Breast ultrasound image
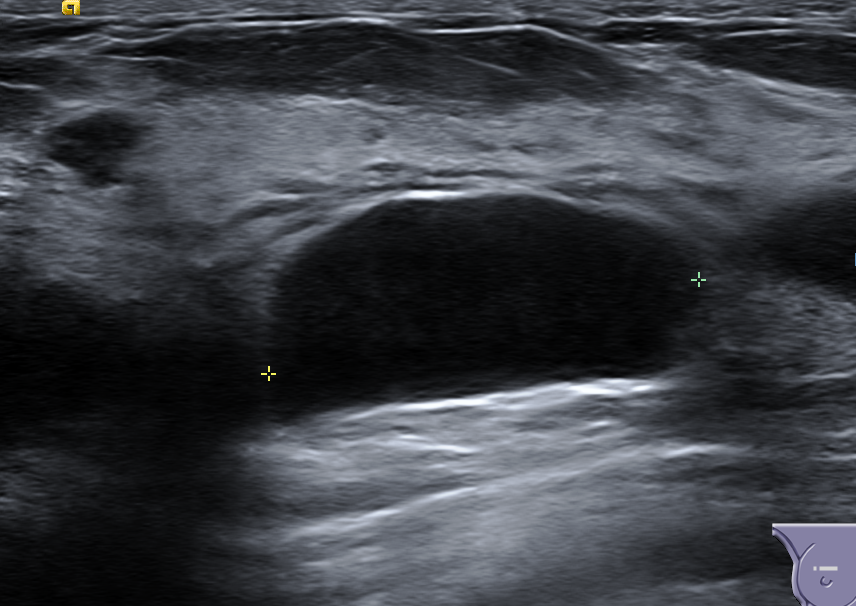
Diagnosis: benign